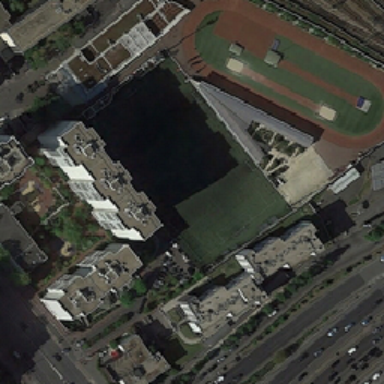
Playground is located behind the building of education .